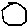
Label: hexagon